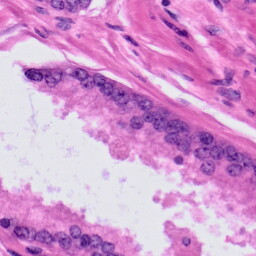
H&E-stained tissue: Prostate